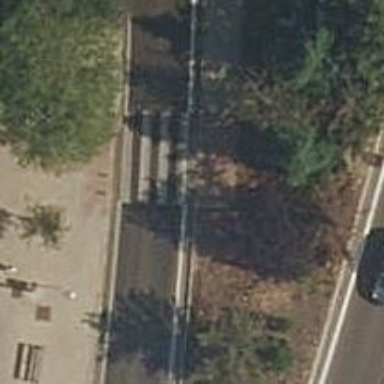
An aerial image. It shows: Zebra crossing on the road.